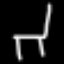
Label: chair